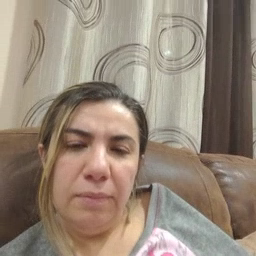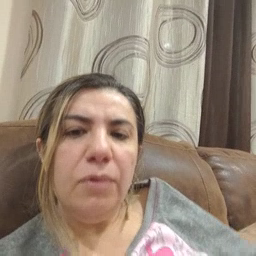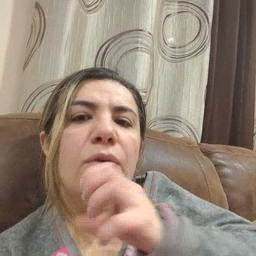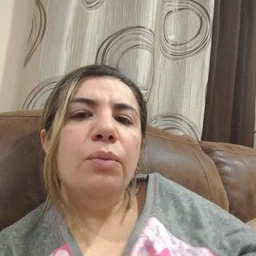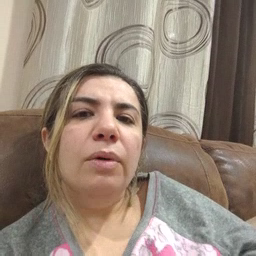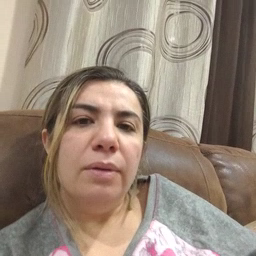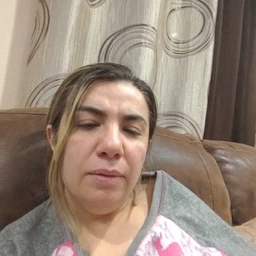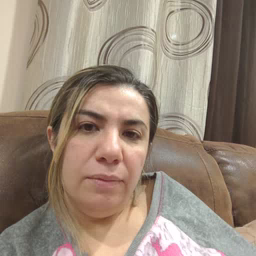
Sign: old